Question: When using the 'NSURL' initializer
'''
initWithScheme:(NSString *) host:(NSString *) path:(NSString *)
'''
iOS for some reason appends two extra trailing slashes if the path ends with a slash, unless it's only '@"/"'.

Does anyone know why this is, and if there's a way around it composing the url manually with something like
'''
[NSURL URLWithString:[NSString stringWithFormat:@"%@://%@%@", scheme, host, path]];
'''
---
Bug report has been sent to Apple.
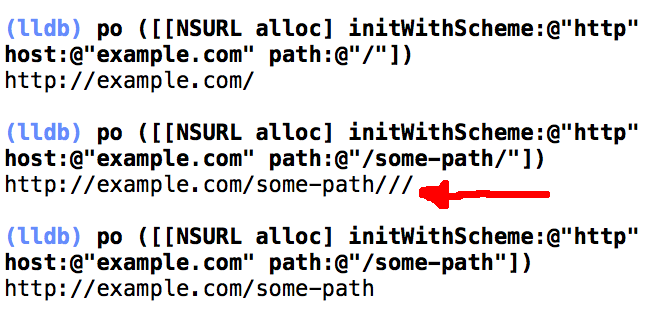
Answer: File paths start with a "/" but do not end with a "/".
From: <URL>:
The syntax is:
'''
scheme://[user:password@]domain:port/path?query_string#fragment_id
'''
Directory paths have a trailing "/" but it seems that '- initWithScheme:host:path:' does not support them and may just be an Apache convention.